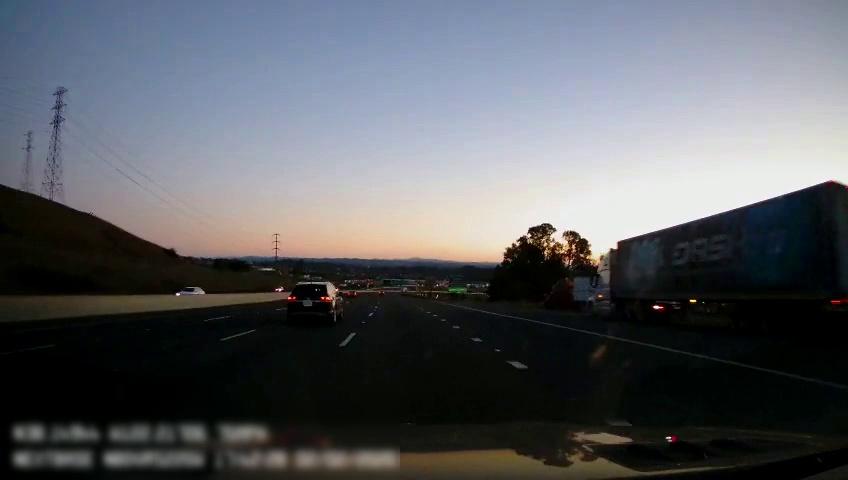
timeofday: Dusk/Dawn/Twilight
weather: Sunny
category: Drivable Space
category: Vehicles | SUV
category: Vehicles | Truck
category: Vehicles | Truck
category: Vehicles | Car
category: Lanes | Current Lane
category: Lanes | Current Lane
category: Lanes | Alternate Lane
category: Lanes | Alternate Lane
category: Lanes | Alternate Lane
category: Traffic | Signs